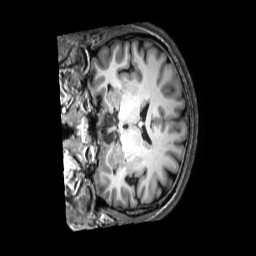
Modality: T1w
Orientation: coronal
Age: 56
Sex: male
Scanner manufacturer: philips
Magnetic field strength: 3 T
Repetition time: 0.009896 s
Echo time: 0.004603 s